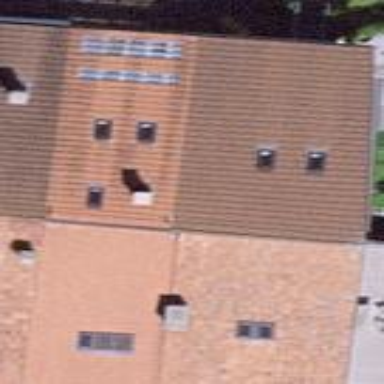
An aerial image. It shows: Terrace building.